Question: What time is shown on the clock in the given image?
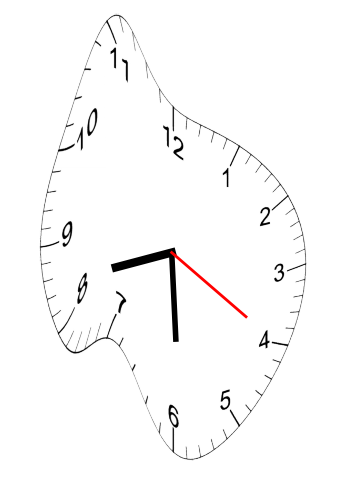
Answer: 08:29:20